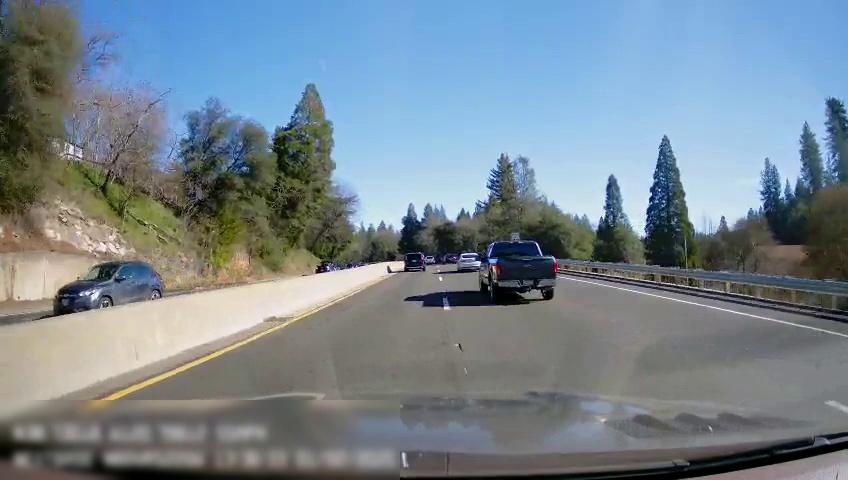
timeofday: Day
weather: Sunny
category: Drivable Space
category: Drivable Space
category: Vehicles | SUV
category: Vehicles | Truck
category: Vehicles | Car
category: Vehicles | Car
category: Vehicles | Car
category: Vehicles | Car
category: Lanes | Current Lane
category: Lanes | Current Lane
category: Lanes | Current Lane
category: Lanes | Alternate Lane
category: Traffic | Signs